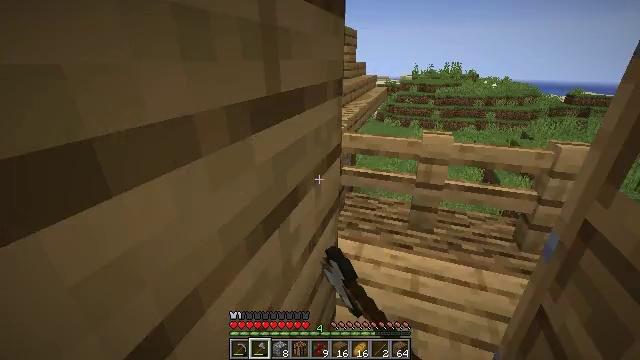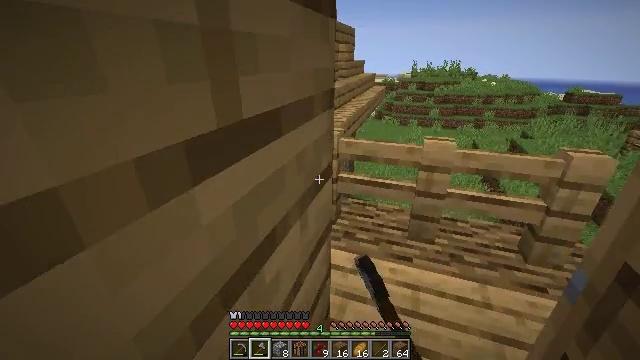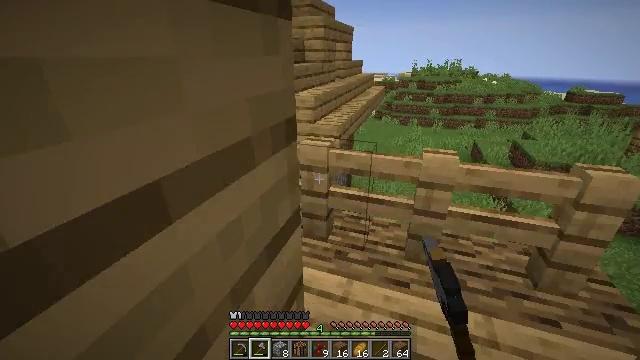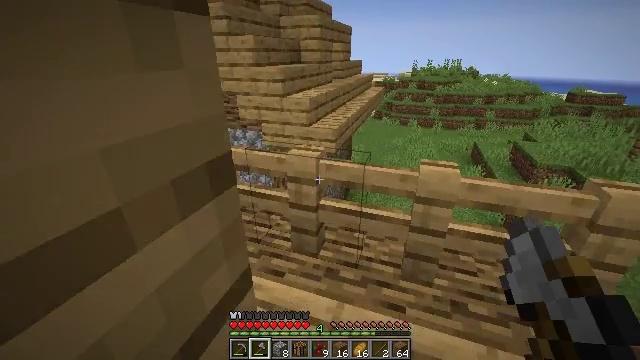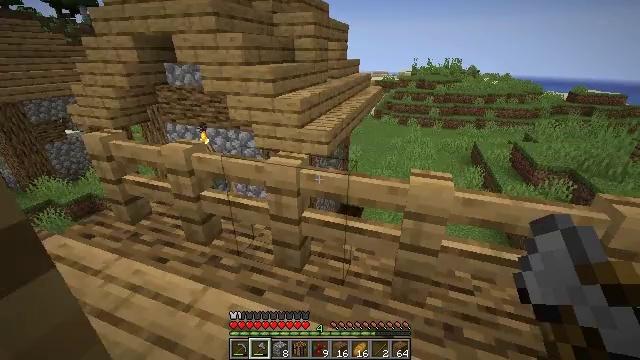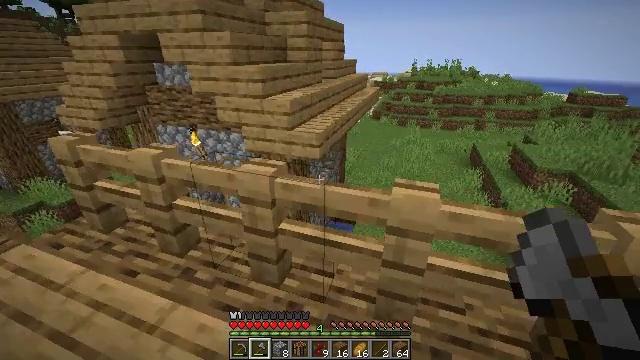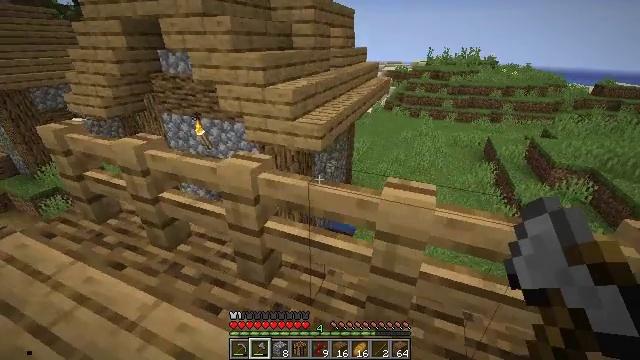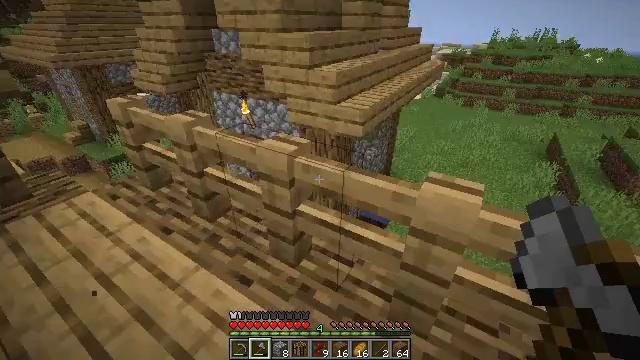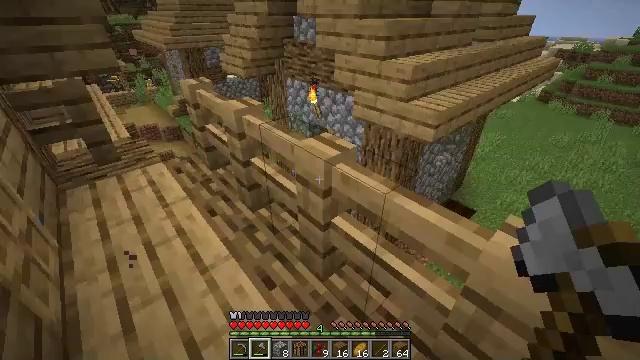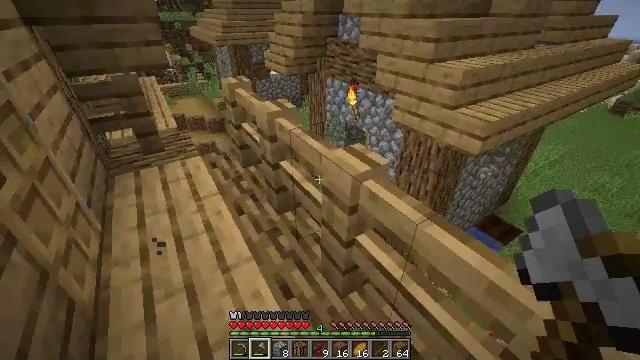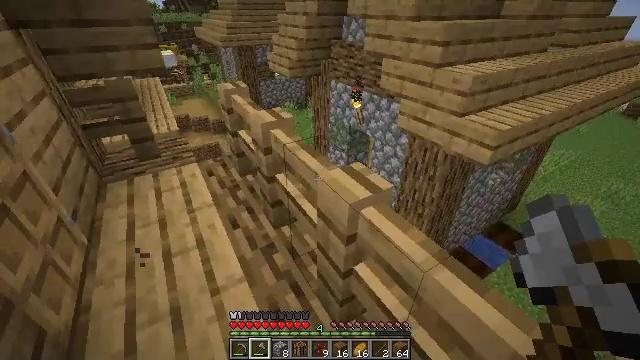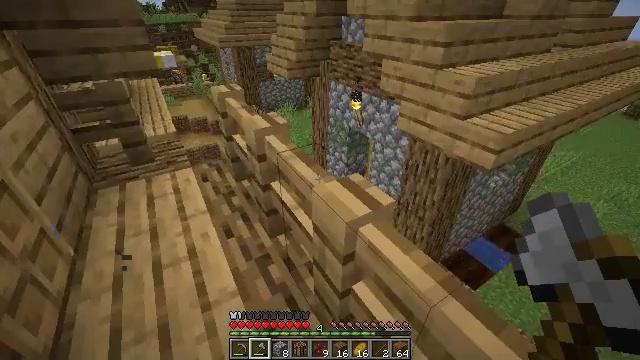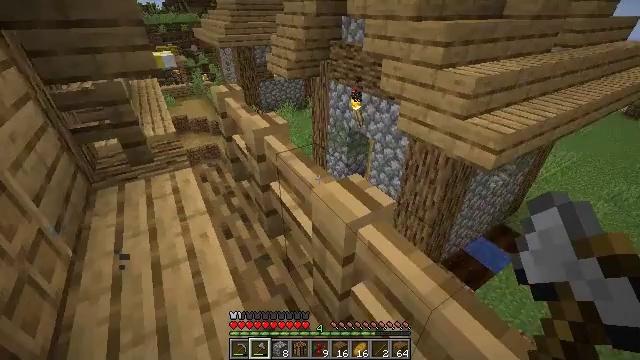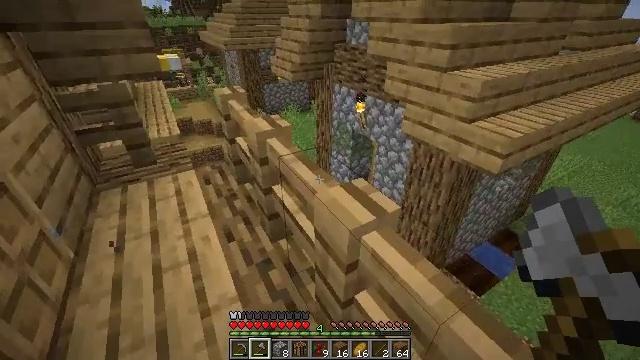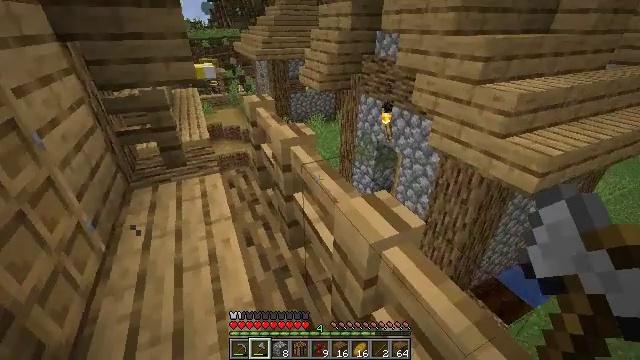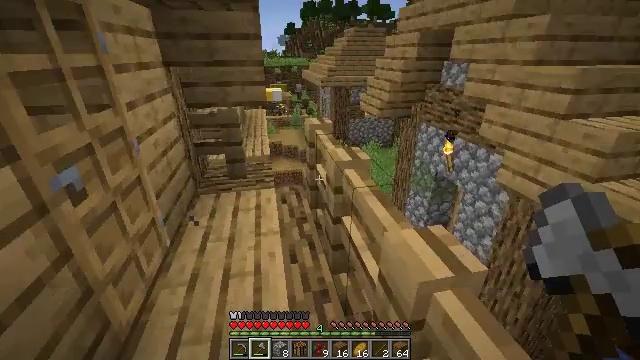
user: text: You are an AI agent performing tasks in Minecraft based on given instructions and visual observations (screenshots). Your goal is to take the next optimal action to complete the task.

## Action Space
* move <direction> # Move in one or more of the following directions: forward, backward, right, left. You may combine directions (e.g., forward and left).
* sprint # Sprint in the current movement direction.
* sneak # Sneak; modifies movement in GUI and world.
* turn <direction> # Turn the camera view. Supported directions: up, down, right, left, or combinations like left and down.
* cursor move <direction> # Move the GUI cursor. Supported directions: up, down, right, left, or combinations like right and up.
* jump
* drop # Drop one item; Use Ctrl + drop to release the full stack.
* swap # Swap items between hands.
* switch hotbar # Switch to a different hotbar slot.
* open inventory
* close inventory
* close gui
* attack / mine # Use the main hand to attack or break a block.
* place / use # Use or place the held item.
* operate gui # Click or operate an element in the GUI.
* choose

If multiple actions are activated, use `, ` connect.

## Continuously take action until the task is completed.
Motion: motion action
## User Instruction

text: Attack the hay block to get hay.
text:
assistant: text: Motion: move forward
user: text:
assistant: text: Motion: move forward
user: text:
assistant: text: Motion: move forward
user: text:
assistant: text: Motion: move forward and move right
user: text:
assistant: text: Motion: move forward and move right
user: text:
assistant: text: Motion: move forward and move right, turn left and down
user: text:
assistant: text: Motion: move forward, turn left and down
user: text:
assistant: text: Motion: move forward, turn left and down
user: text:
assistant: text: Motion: move forward, turn left
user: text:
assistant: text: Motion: turn left
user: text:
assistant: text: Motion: no_op
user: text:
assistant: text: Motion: no_op
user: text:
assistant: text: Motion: no_op
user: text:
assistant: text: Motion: turn left and up
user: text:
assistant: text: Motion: turn left and up
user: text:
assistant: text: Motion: turn left and up
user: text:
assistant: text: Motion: turn left
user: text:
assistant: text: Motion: turn left and down
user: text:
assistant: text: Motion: turn left and down
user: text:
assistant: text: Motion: no_op
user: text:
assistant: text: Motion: no_op
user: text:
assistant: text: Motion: no_op
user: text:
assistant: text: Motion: move forward
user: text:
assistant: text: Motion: move forward
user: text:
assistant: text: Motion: move forward
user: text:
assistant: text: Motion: move forward
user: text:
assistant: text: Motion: no_op
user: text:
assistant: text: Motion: no_op
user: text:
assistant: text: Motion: no_op
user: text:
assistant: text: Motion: turn left and down